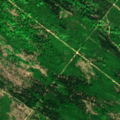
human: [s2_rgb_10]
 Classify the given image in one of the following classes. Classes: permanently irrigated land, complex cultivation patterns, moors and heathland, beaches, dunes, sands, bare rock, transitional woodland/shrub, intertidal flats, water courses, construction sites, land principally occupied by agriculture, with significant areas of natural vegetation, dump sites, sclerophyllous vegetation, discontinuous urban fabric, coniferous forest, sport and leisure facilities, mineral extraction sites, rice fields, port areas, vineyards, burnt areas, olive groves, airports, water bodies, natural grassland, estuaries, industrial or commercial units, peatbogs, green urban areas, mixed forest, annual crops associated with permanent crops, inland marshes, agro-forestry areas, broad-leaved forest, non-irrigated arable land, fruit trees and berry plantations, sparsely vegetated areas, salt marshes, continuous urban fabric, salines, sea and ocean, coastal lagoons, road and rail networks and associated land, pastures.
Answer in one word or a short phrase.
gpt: broad-leaved forest, mixed forest, transitional woodland/shrub